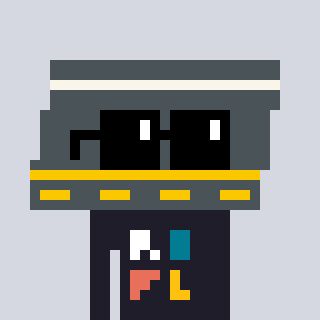
a pixel art character with square black sunglasses, a road-shaped head and a grayscale-colored body on a cool background